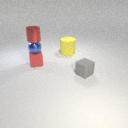
small gray rubber cube to the right of large yellow rubber cylinder